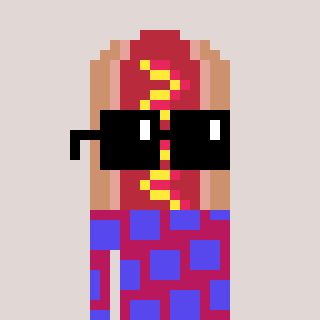
a pixel art character with square black sunglasses, a hotdog-shaped head and a darkpink-colored body on a warm background